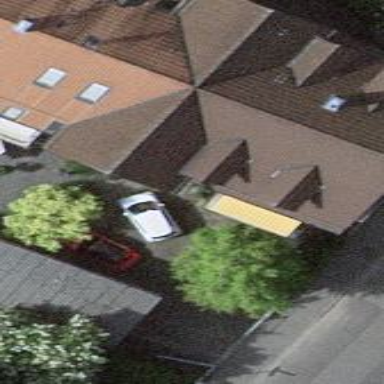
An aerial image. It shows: Gabled-roof apartment building with maroon roof tiles.